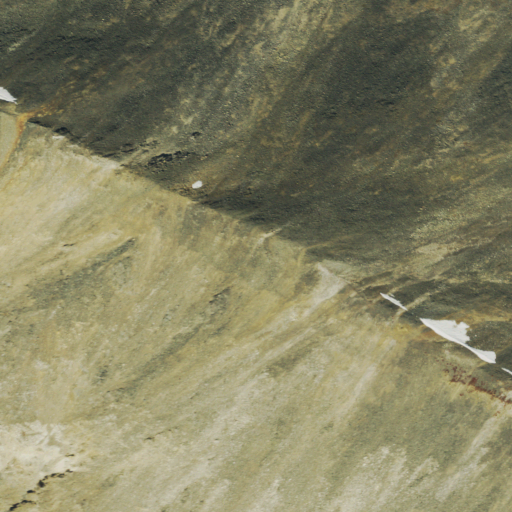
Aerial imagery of mountain in Colorado named Mount Buckskin containing barren land, snow, and grassland